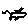
Label: cat